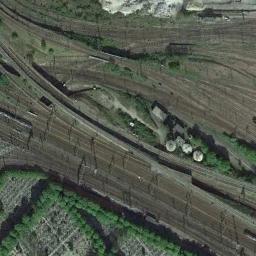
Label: railway